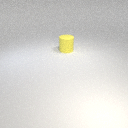
large yellow rubber cylinder